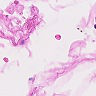
Metastatic tissue present: no